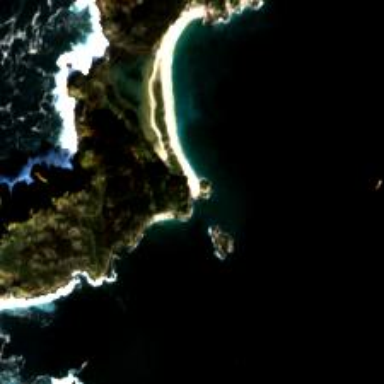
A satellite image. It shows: Breathtaking coastline.